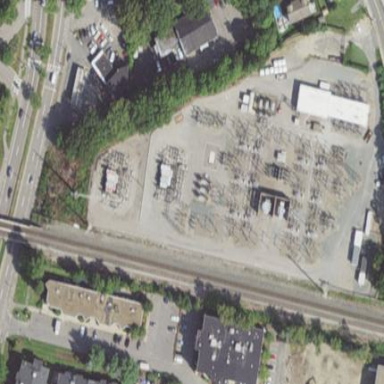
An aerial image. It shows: Outdoor distribution substation protected by fence.